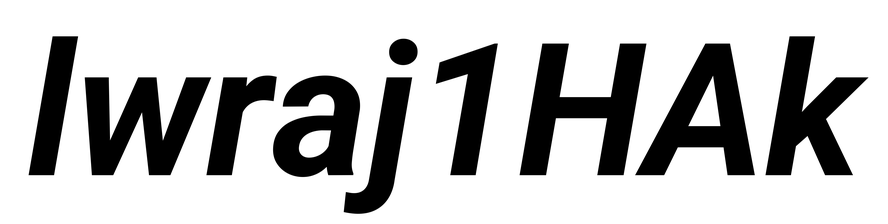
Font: Roboto-Italic_Bold_Italic